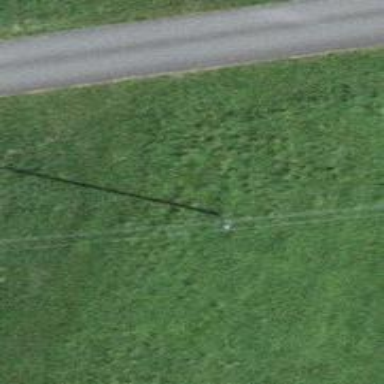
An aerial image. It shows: Utility pole as the man-made structure.